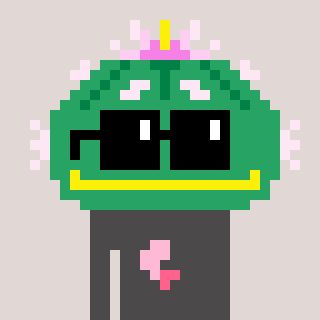
a pixel art character with square black sunglasses, a peyote-shaped head and a grayscale-colored body on a warm background